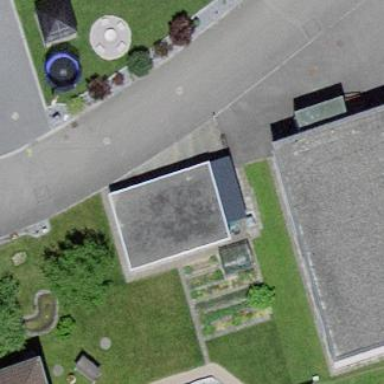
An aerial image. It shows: Garage building.